五年级 · 变换几何
妈妈比小明大 24 岁，妈妈今年的年龄是小明的 3 倍, 小明和妈妈今年分别是多少岁？（列方程解答)
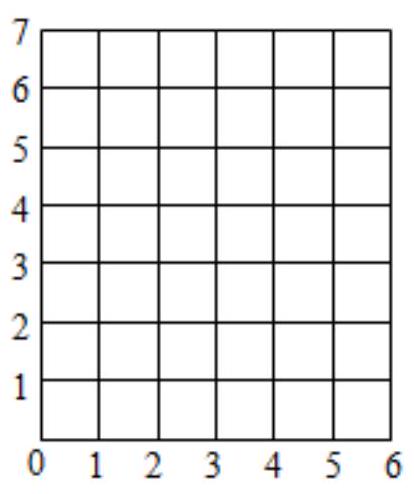
答案: 小明 12 岁; 妈妈 36 岁【分析】根据“妈妈今年的年龄是小明的 3 倍”，设小明今年是 $x$ 岁，则妈妈今年是 $3 x$ 岁；根据“妈妈比小明大 24 岁”可得出等量关系: 妈妈今年的年龄一小明今年的年龄=妈妈比小明大的年龄, 据此列出方程, 并求解。【详解】解：设小明今年是 $x$ 岁，则妈妈今年是 $3 x$ 岁。$3 x-x=24$$2 x=24$$2 x \div 2=24 \div 2$$x=12$妈妈: $12 	imes 3=36$ (岁)答: 小明今年是 12 岁, 妈妈今年是 36 岁。